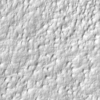
Label: not_dusty